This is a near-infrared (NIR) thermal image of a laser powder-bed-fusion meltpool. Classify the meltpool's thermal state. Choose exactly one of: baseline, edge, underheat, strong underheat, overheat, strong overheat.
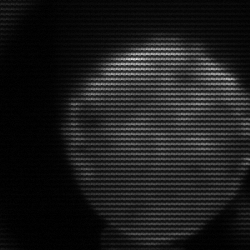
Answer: edge